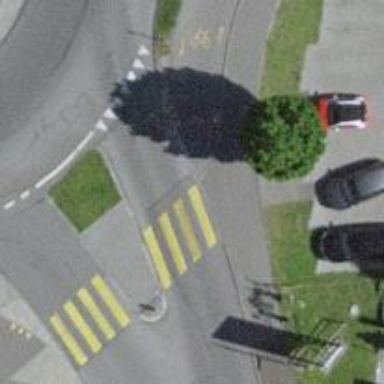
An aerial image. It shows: Marked zebra crossing with island.